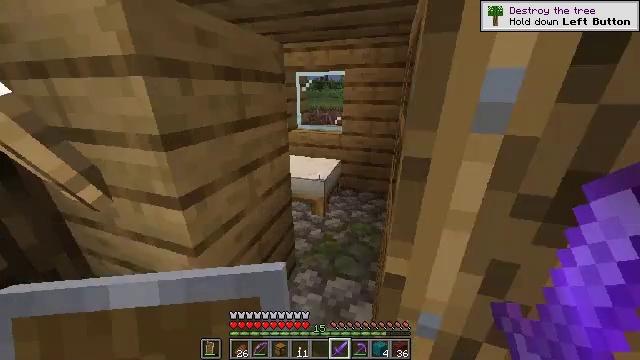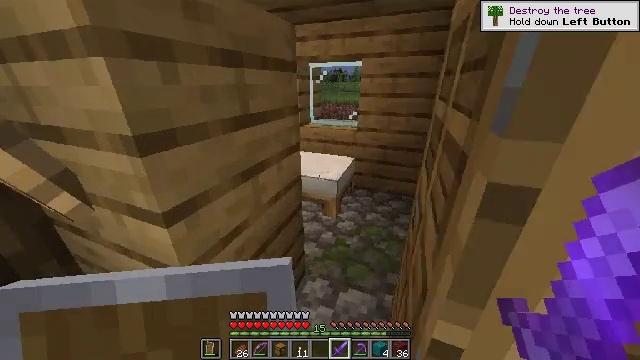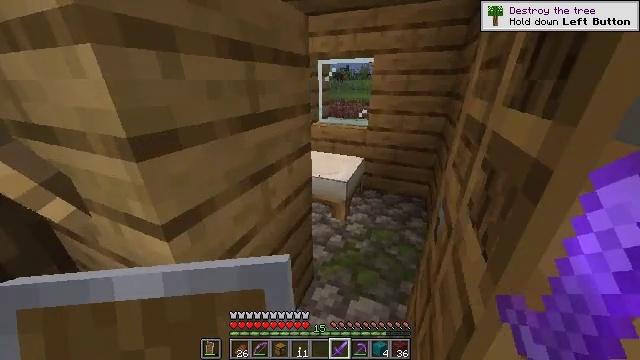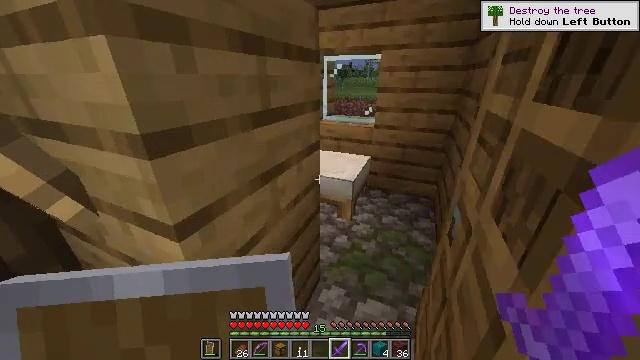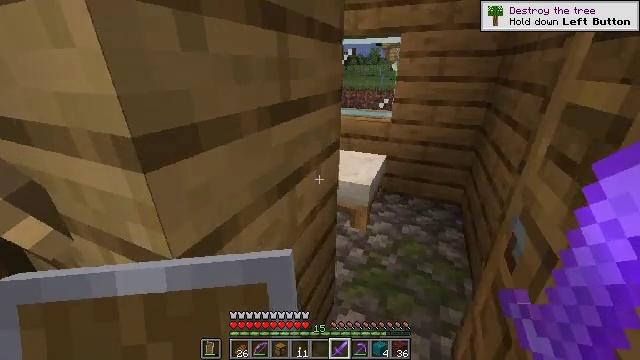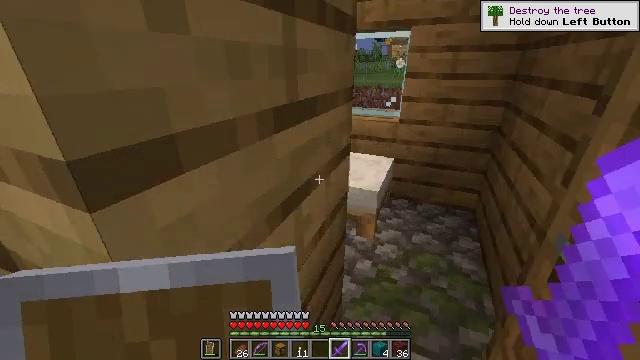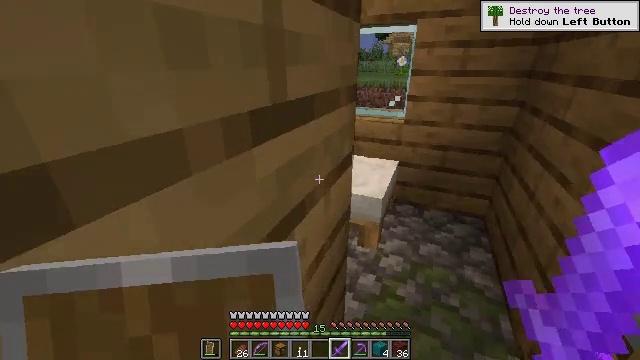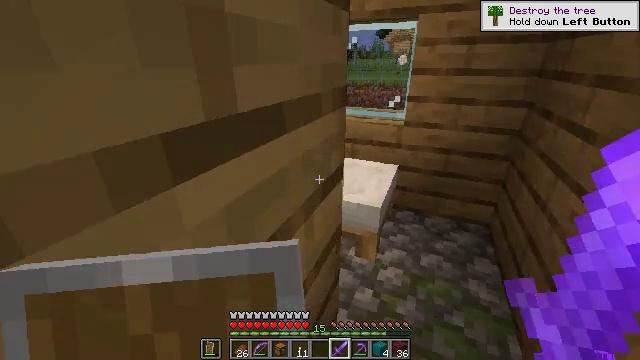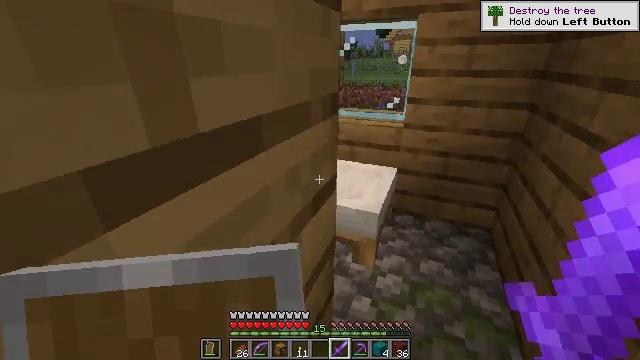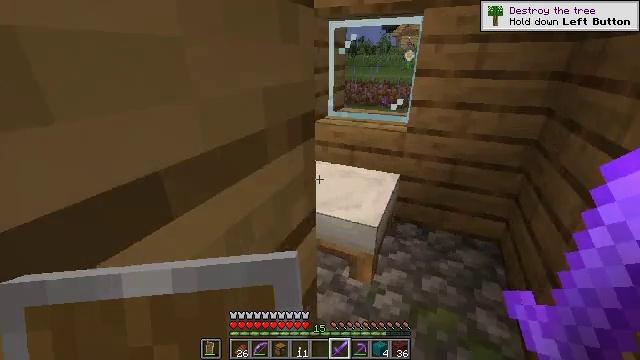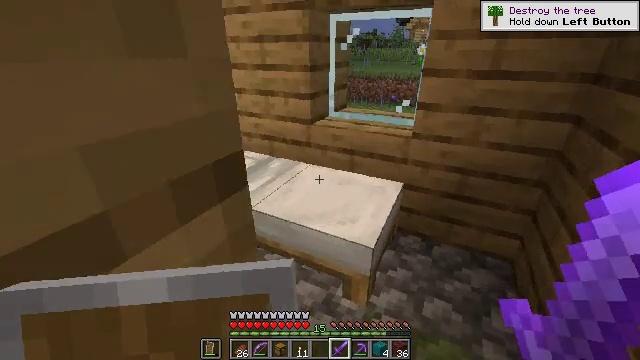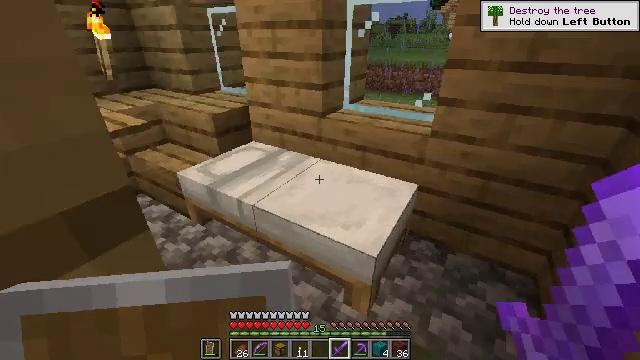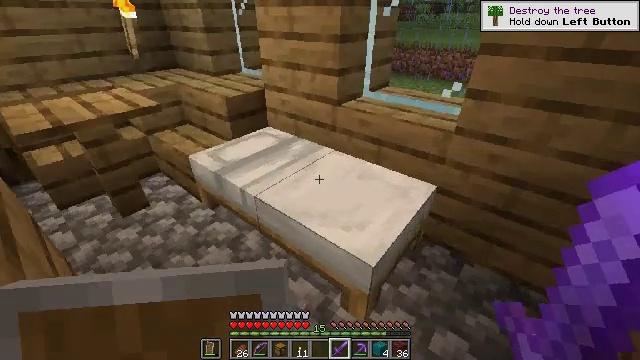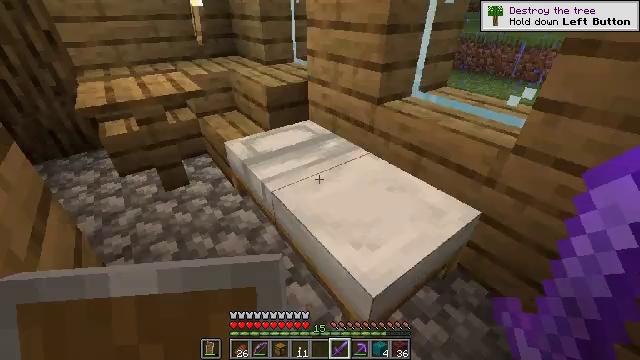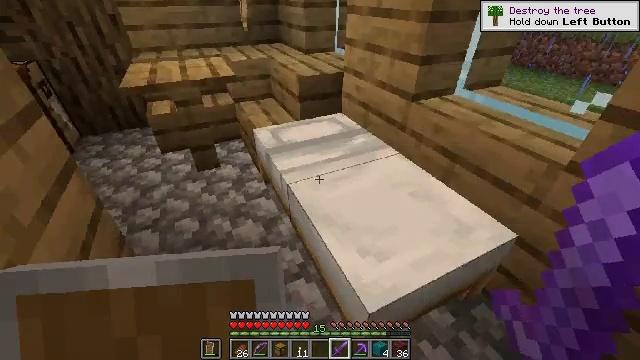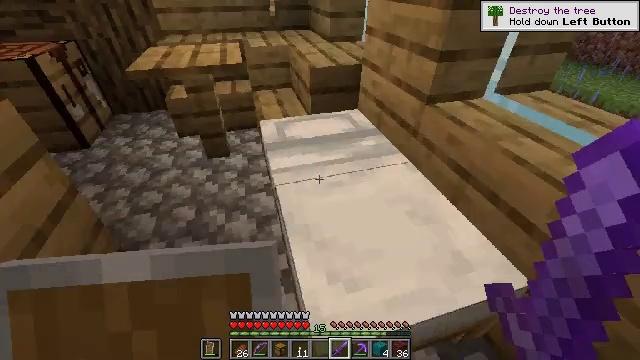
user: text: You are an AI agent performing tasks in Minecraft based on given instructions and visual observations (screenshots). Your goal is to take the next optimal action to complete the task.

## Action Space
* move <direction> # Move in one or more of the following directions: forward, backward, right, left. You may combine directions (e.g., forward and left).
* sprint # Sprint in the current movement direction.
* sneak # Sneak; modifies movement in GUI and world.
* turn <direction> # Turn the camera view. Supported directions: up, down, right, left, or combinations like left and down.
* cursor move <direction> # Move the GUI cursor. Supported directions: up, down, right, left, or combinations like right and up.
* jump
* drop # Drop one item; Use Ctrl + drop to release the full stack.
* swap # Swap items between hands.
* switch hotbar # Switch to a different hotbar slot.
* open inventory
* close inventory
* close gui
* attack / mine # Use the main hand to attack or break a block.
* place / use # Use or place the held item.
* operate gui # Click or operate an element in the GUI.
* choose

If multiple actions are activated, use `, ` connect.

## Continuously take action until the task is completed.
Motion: motion action
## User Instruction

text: Use an ender pearl and blaze powder to craft an ender eye.
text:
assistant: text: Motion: move forward, turn left and down
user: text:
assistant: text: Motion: move forward, turn left
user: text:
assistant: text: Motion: move forward
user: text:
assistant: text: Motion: move forward
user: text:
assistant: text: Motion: move forward
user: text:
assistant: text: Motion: move forward
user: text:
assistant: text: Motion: move forward
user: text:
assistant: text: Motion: move forward
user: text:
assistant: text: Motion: move forward, turn left
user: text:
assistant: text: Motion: move forward and move right, turn left and down
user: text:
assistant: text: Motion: move forward and move right, turn left and down
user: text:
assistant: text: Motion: move forward and move right, turn left and down
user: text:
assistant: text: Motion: move forward and move right, turn left and down
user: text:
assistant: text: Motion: move forward and move right, turn left and down
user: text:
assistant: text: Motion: move forward and move right, turn left and down
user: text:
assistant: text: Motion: move forward, turn left and down
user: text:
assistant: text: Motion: turn left and down
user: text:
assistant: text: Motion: no_op
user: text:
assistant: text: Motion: use / place
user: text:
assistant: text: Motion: use / place
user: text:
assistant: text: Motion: use / place
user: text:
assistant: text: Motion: use / place
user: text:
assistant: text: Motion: no_op
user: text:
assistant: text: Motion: no_op
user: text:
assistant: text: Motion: no_op
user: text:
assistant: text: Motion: turn down
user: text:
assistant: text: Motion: turn down
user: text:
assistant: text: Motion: turn down
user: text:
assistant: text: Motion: turn down
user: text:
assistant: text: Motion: turn down